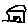
Label: house